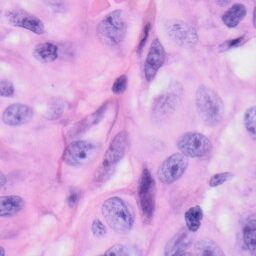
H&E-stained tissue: Skin